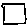
Label: square